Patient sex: M
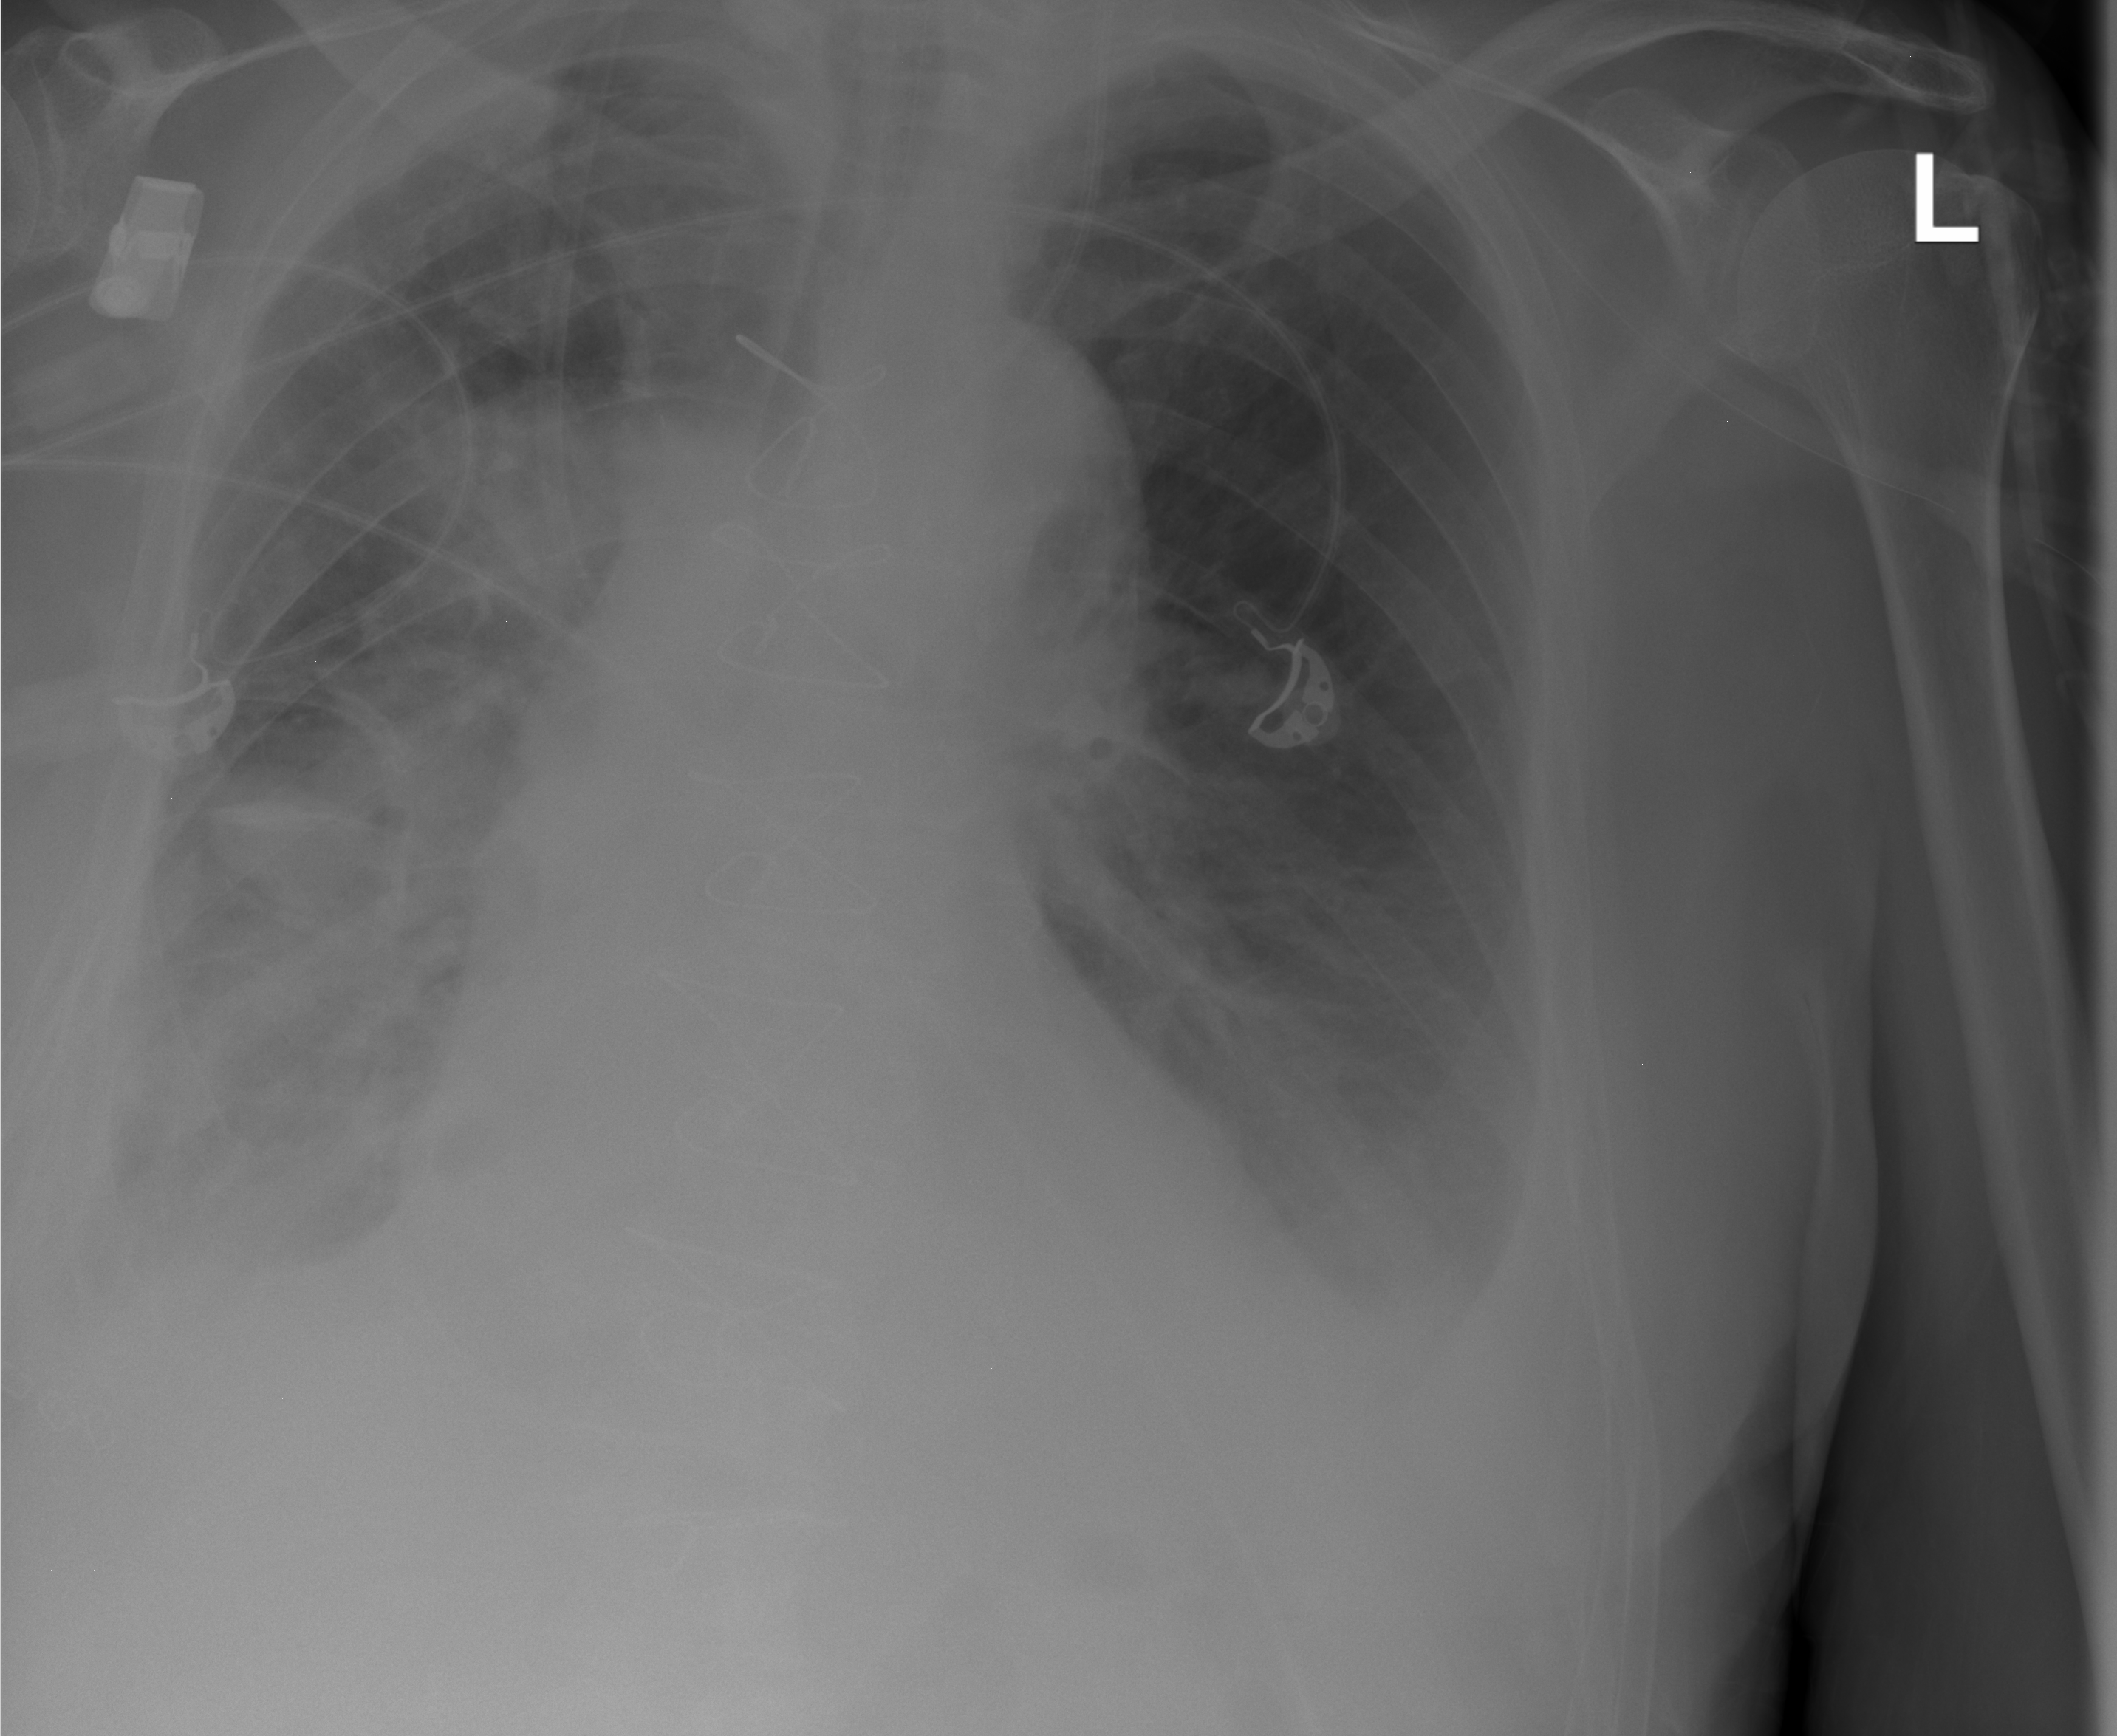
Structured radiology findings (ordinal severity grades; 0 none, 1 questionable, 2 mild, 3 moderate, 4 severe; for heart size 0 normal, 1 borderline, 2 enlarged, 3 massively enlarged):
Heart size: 0
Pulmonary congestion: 1
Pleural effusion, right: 2
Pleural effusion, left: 2
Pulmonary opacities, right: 2
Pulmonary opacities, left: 0
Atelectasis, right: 2
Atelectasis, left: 2